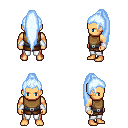
a pixel art fantasy rpg character, male body template, human, tanned skin, leather chest armor, white pants, white cyan extra-long topknot hairstyle, white cloth bracers, four views (front, back, left, right), 2x2 character sprite sheet, small pixel art, hard edges, no anti-aliasing